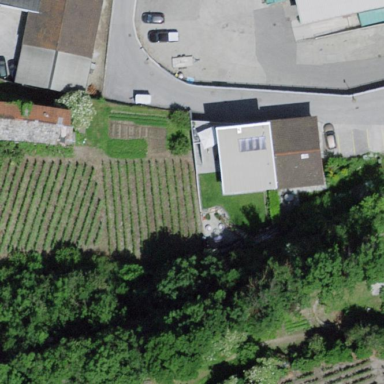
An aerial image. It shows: Vineyard with grape crops.